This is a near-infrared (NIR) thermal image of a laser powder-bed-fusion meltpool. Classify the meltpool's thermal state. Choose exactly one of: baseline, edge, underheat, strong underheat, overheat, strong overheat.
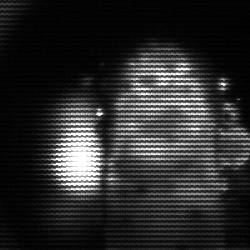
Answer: strong underheat